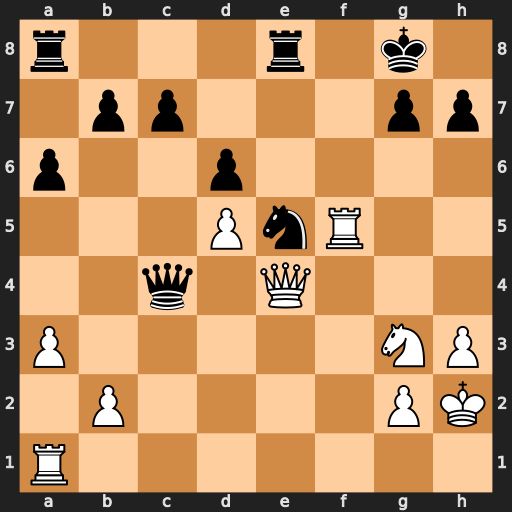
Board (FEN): r3r1k1/1pp3pp/p2p4/3PnR2/2q1Q3/P5NP/1P4PK/R7
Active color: w
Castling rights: -
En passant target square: -
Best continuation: Rxe5 Qxe4 Rxe4 Rxe4 Nxe4